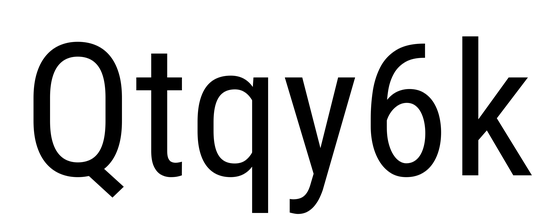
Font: Roboto_Condensed_Regular